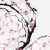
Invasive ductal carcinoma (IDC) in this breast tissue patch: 0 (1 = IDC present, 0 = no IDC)